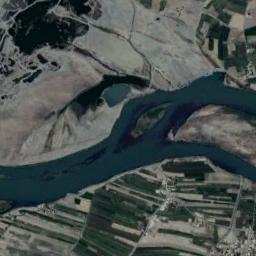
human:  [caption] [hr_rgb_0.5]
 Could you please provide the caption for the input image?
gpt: Many neat places are near the river .

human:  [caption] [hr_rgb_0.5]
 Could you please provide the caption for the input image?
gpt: The river goes through bare land and green farmland .

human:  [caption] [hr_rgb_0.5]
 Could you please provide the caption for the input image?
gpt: The deep blue river with some channel bars has some fields on one side .

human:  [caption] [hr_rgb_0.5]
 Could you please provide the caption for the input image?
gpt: A curvy turquoise river with small islands and green and tan mixed fields on both sides .

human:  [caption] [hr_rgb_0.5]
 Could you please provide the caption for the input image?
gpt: There are many farmlands and some bare land near the river .